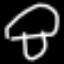
Label: mushroom